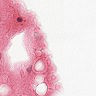
Metastatic tissue present: no